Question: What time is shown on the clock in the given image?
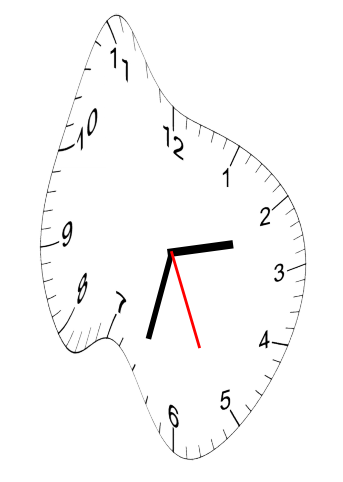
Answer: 02:32:26